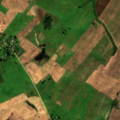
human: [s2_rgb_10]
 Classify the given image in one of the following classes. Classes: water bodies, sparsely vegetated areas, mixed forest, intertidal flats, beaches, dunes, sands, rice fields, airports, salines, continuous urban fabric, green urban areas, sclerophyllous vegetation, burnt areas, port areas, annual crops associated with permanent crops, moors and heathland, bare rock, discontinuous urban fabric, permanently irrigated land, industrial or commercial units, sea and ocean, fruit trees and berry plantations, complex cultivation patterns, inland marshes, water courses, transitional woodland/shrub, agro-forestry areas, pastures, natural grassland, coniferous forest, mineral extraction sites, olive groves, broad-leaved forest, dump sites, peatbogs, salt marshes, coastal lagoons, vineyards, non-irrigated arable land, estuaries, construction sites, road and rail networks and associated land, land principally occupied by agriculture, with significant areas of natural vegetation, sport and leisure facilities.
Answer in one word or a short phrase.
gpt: discontinuous urban fabric, non-irrigated arable land, complex cultivation patterns